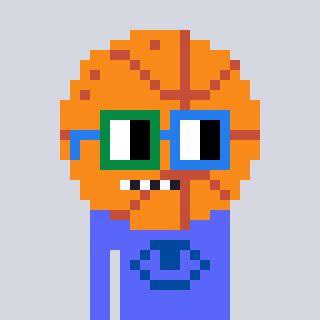
a pixel art character with square green and blue glasses, a basketball-shaped head and a purple-colored body on a cool background